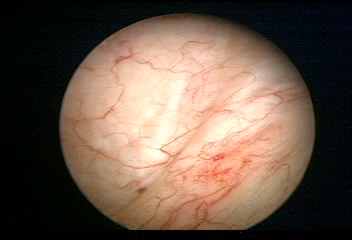
Modality: WLC
Class: Normal mucosa
Bladder cancer association: No